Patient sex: M
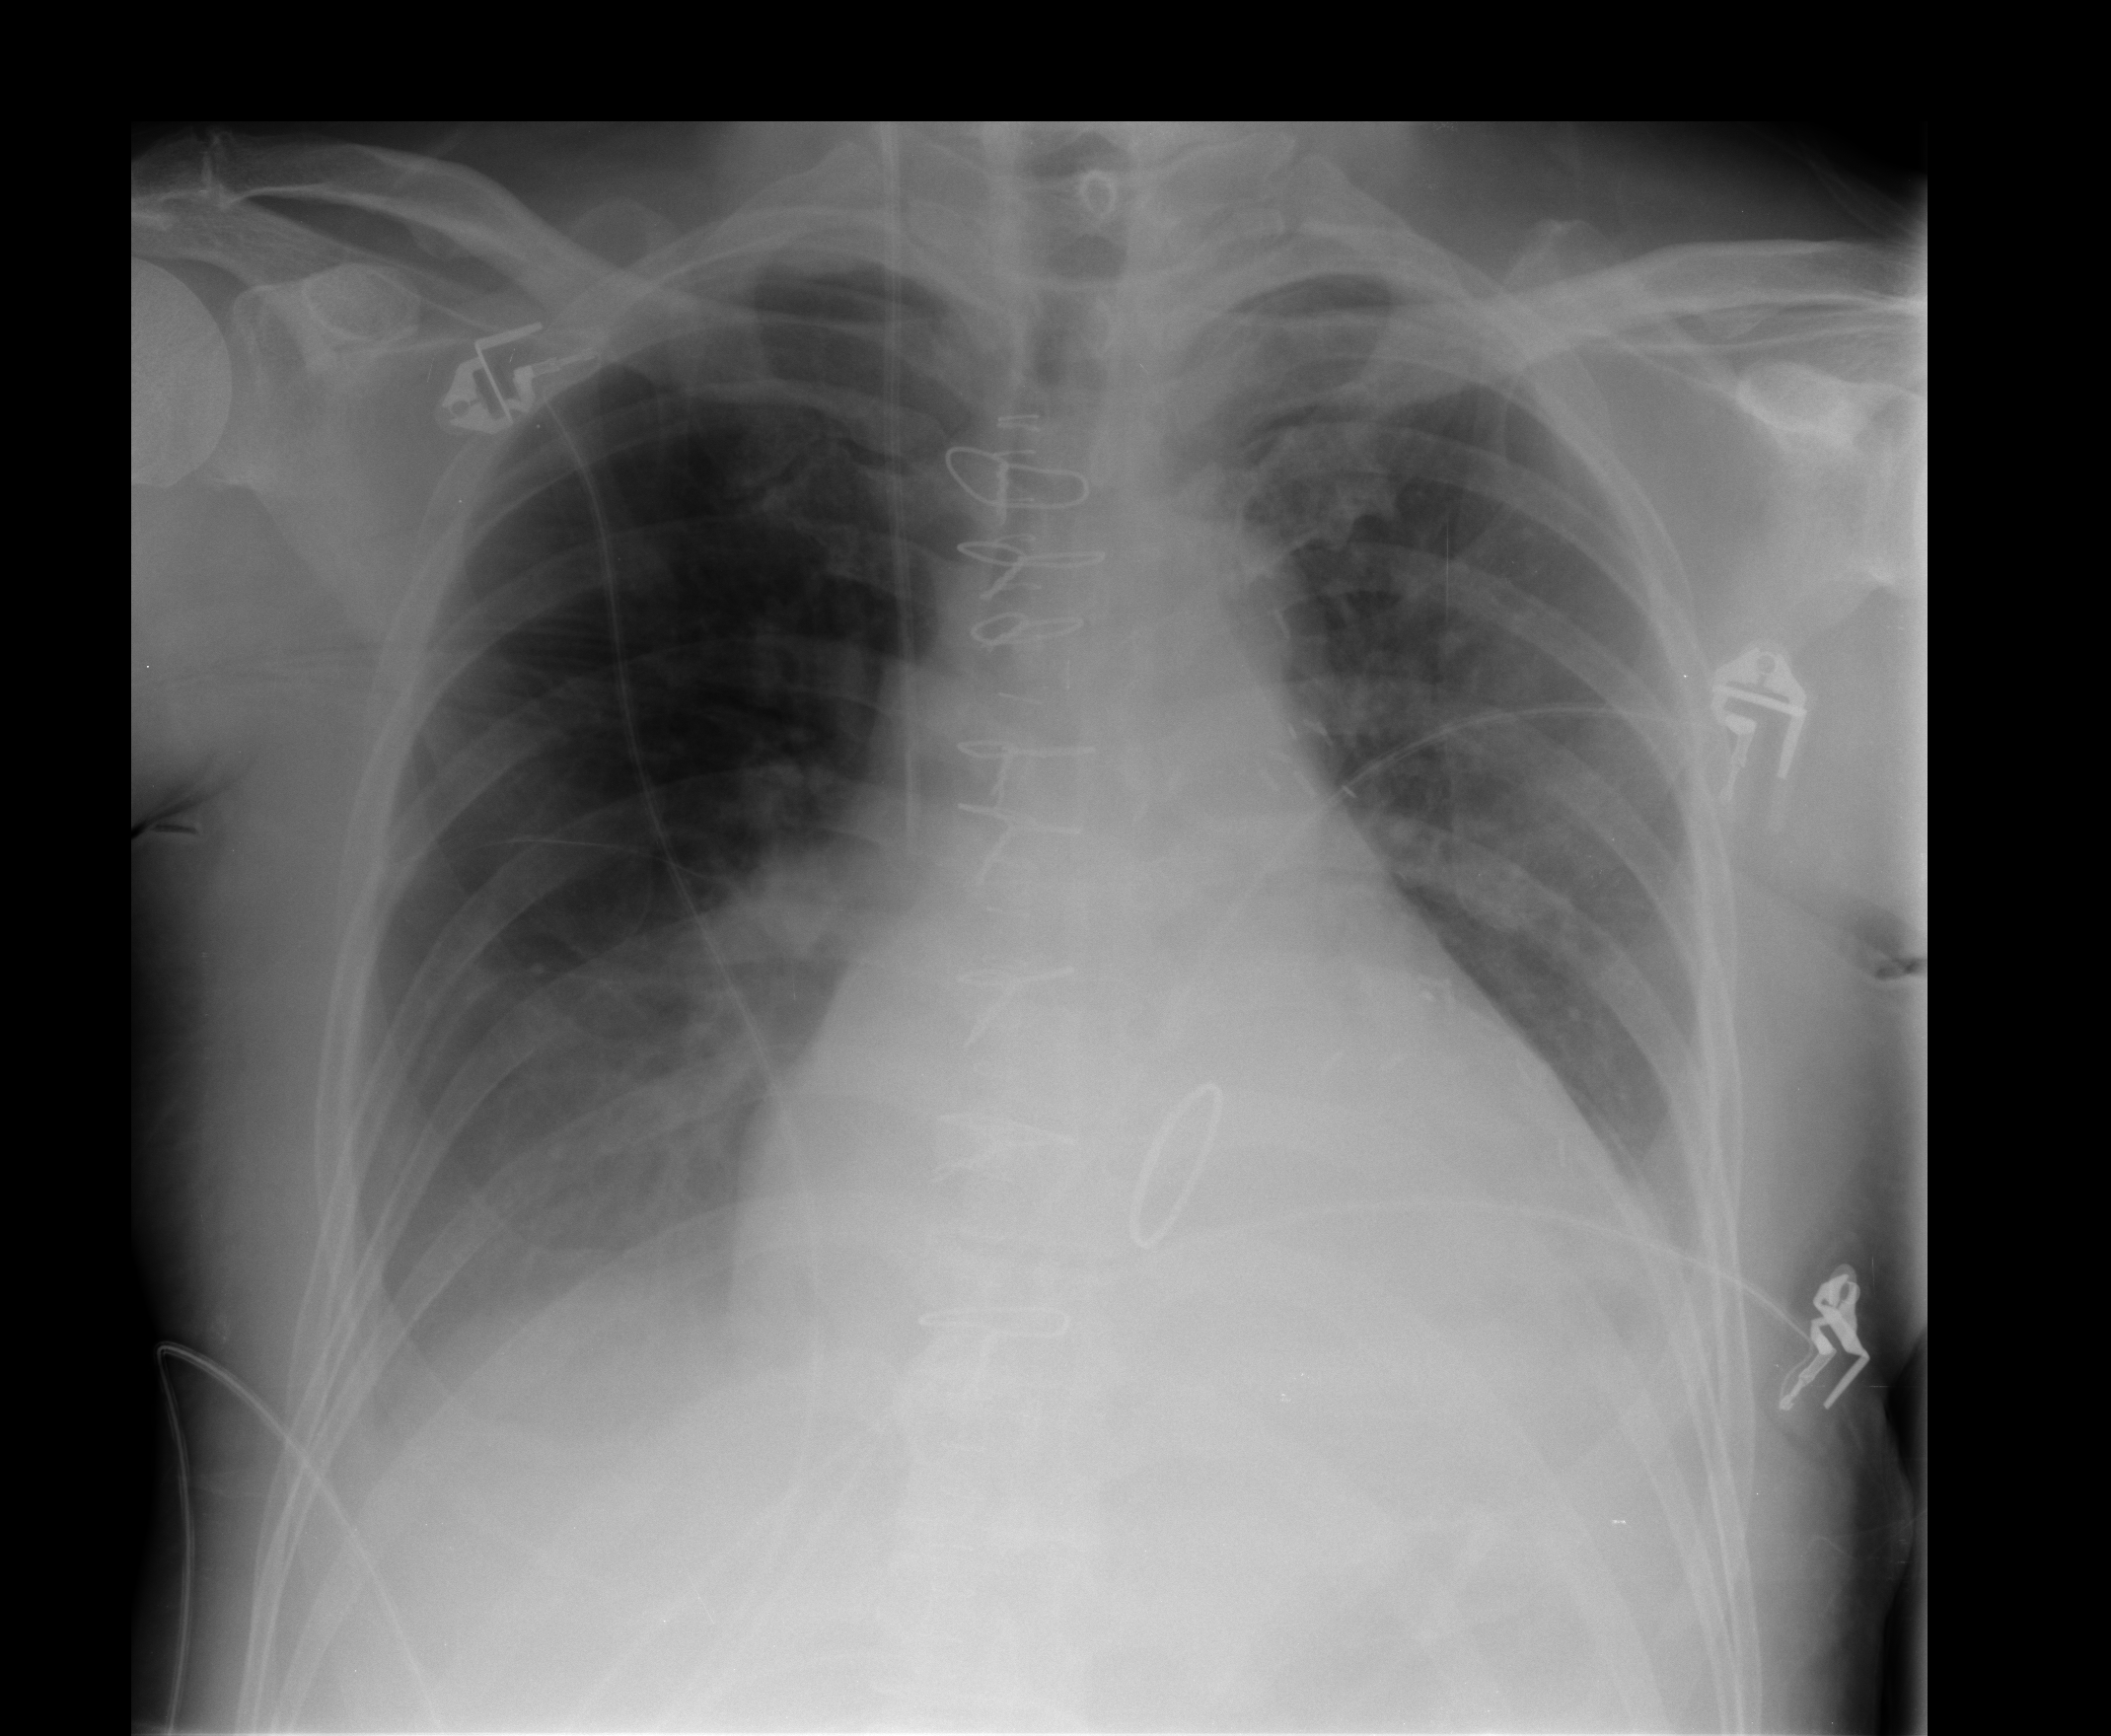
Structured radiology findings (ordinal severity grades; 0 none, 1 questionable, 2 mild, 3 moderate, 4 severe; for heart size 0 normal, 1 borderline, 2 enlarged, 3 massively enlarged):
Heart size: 2
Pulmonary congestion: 1
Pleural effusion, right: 2
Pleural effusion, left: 2
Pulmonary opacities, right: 0
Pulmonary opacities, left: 0
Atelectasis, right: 2
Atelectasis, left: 2